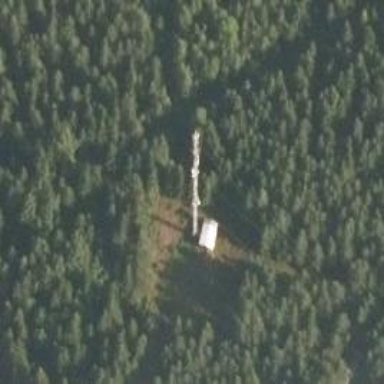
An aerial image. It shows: Man-made mast used for communication purposes.